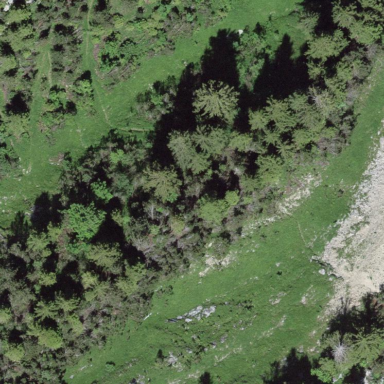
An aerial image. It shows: Forest area.